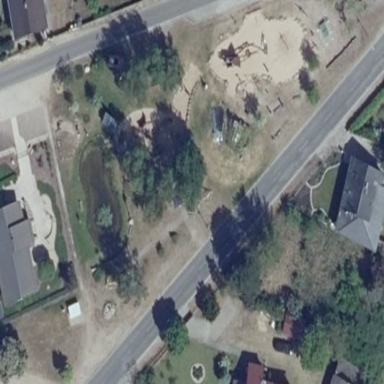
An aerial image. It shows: Playground area with ground surface.